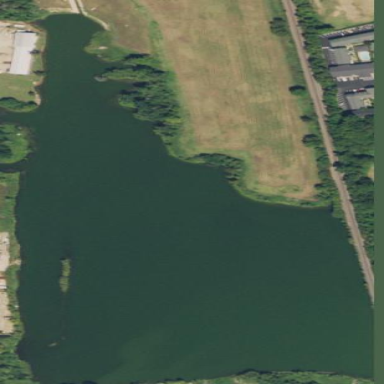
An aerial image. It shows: Beautiful lake surrounded by nature.